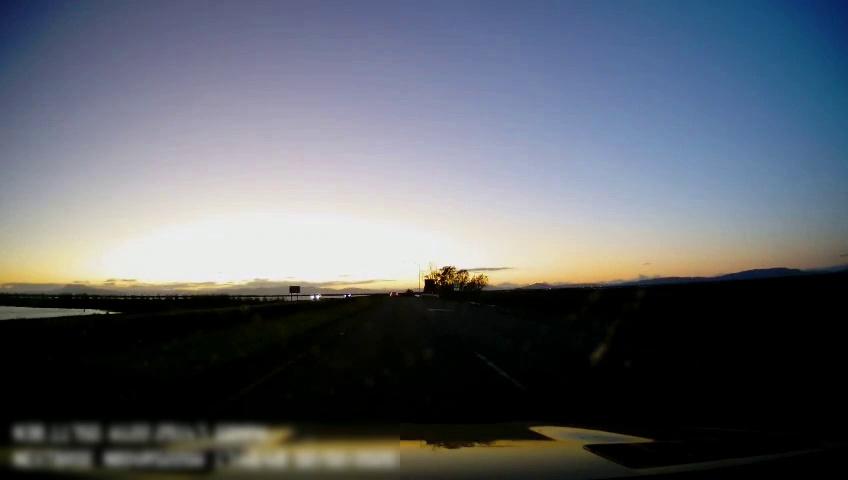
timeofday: Dusk/Dawn/Twilight
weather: Sunny
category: Drivable Space
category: Lanes | Current Lane
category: Lanes | Current Lane